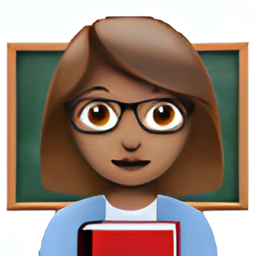
Name: female teacher type 4
Emoji: 👩🏽‍🏫
Group: People & Body
Sub-group: person-role